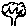
Label: tree